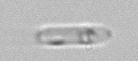
Label: Cerataulina_pelagica